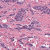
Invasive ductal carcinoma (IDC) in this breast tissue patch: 1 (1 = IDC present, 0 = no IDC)